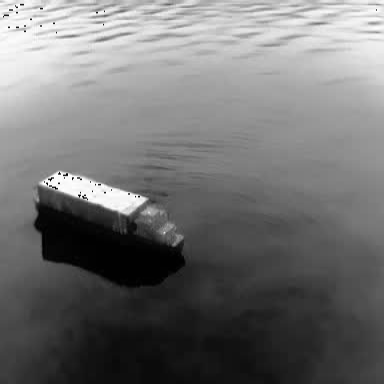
There is a fishing_boat in the infrared image.